Question: I'm returning values from a retrieved json array. I can parse some data but not others, bellow is a view of the data im trying to pull:

code:
'''
<?php
$headers = array( //Set headers data
'Content-Type:application/json',
'Authorization: Basic '. base64_encode("Username removed:Password removed") //Set basic authentication
);
$today = date('Y/m/d');
$serviceUid='W96397';
$ch = curl_init('https://api.rtt.io/api/v1/json/service/'.$serviceUid.'/'.$today);//serviceUid is set here
curl_setopt($ch, CURLOPT_SSL_VERIFYPEER, false);
curl_setopt($ch,CURLOPT_ENCODING, ""); //Set gzip decoding
curl_setopt($ch, CURLOPT_RETURNTRANSFER, 1); //not sure
curl_setopt($ch, CURLOPT_HTTPHEADER, $headers); //Set headers in curl options, set previously
$result=curl_exec($ch); //Execute and retrive data
curl_close($ch);
$result_arr = json_decode($result, true);
$serviceUid= $result_arr['serviceUid']; //works fine
$runningIdentity = $result_arr['runningIdentity']; //works fine
//All commented out bellow do not return any data*********
foreach($result_arr['locations'] as $locations){
$crs = $locations['crs'];
// $gbttBookedDeparture = $locations['gettBookedDeparture'];
$isCall = $locations['isCall'];
$isPublicCall = $locations['isPublicCall'];
// $realtimeDeparture = $locations['realtimeDeparture'];
// $realtimeDepartureActual = $locations['realtimeDepartureActual'];
// $platform = $locations['platform'];
// $platformConfirmed = $locations['platformConfirmed'];
// $platformChanged = $locations['platformChanged'];
$displayAs = $locations['displayAs'];
}
?>
'''
Error is: PHP Notice: Undefined index: platform in /var/www/html/serviceDetails.php on line [line number]
Edit: JSON data: pastebin.com/raw.php?i=P5A7s1Ur
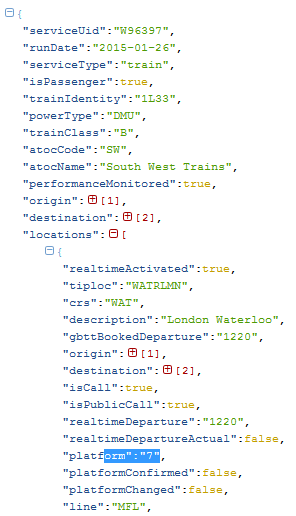
Answer: According to data flile you provide some of elements doesn't include 'platform' property (see examples downhere).
So use techniques I sugessted before:
'$platform = (isset($locations['platform']))?$locations['platform']:'';'
You should verify if property exists before use it.
code:
'''
foreach($result_arr['locations'] as $locations){
$platform = (isset($locations['platform']))?$locations['platform']:'';
echo '== PLATFORM : '.$platform.' <br />';
}
'''
outputs:
'== PLATFORM : 7 == PLATFORM : 9 == PLATFORM : 4 == PLATFORM : 2 == PLATFORM : 2 == PLATFORM : 3 == PLATFORM : == PLATFORM : 1 == PLATFORM : == PLATFORM : 2 == PLATFORM : 2 == PLATFORM : == PLATFORM : 1 == PLATFORM : 1 == PLATFORM : == PLATFORM : == PLATFORM : == PLATFORM : 2 == PLATFORM : 3'